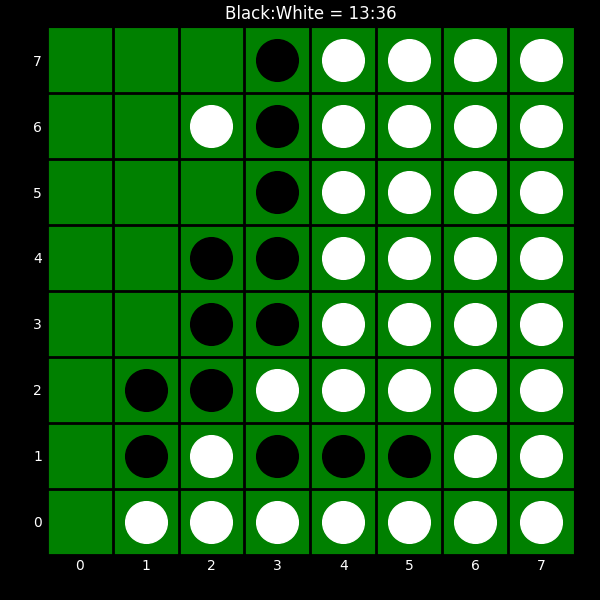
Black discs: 13
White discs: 36